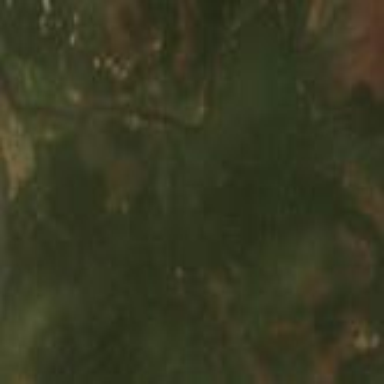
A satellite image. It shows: Orchard filled with oil palms. The main crop is palm.